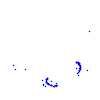
Particle: proton